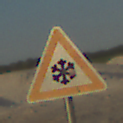
Verkehrszeichen: SchneeOderEisglaette
Umgebung: Outdoor, Beach
Tageszeit: SunriseSunset
Wetter: Clear
Licht: Natural
Jahreszeit: NotSpecified
Kontrast: HighContrast